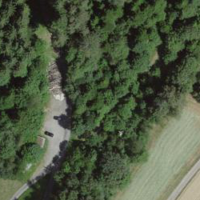
EUNIS habitat code: 41
Species observed at this site:
Prunus padus
Vespa crabro